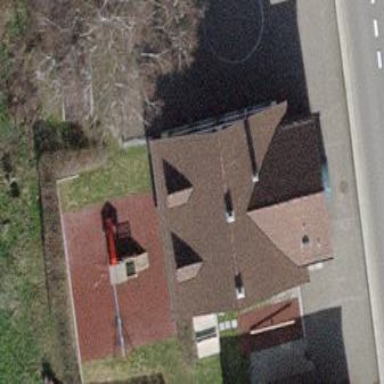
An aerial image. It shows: House serving as kindergarten.